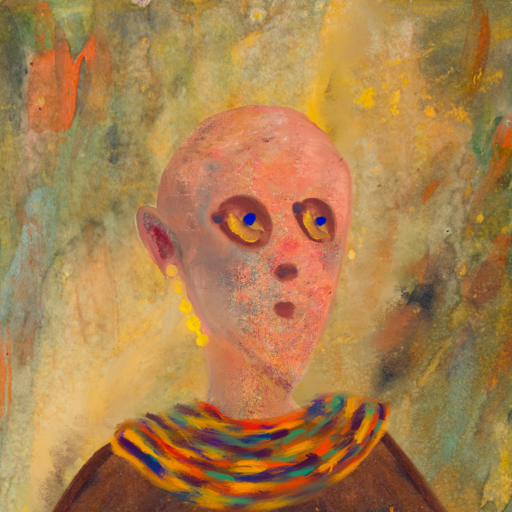
Background: Comrade, Head And Neck Side: Irani, Face Side: Mother_And_Son_Son, Bust: Comrade, Hair Side: Blank, Head Accessory: Blank, Second Necklace: An_Impression_2, Necklace: Blank, Baby: Blank